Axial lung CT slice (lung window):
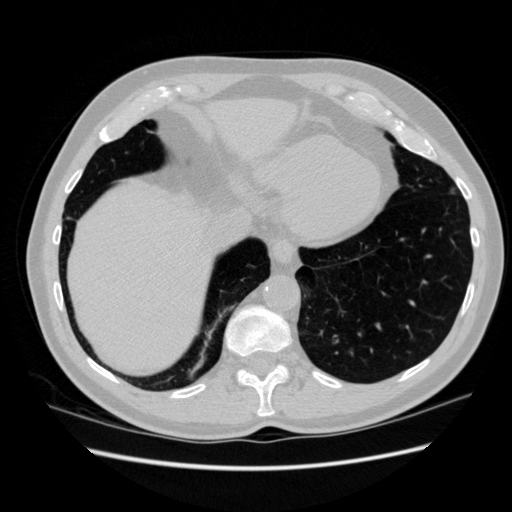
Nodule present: no